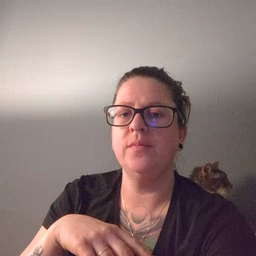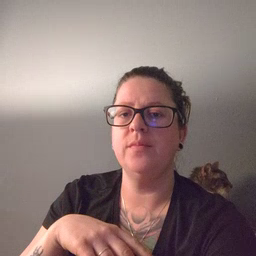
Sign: goose